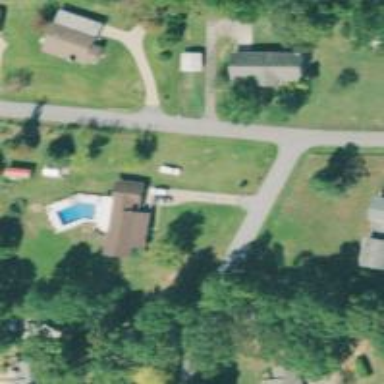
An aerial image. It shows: Driveway.